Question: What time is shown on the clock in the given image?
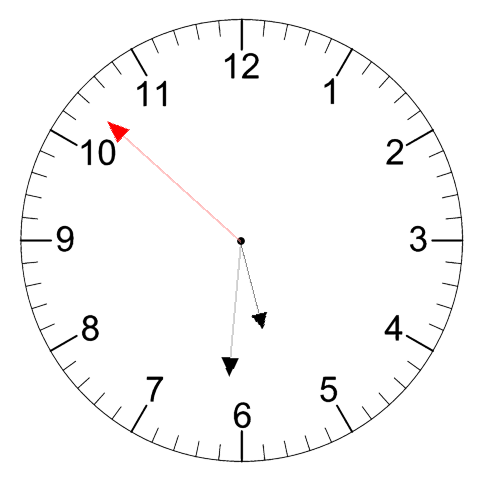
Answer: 05:30:52